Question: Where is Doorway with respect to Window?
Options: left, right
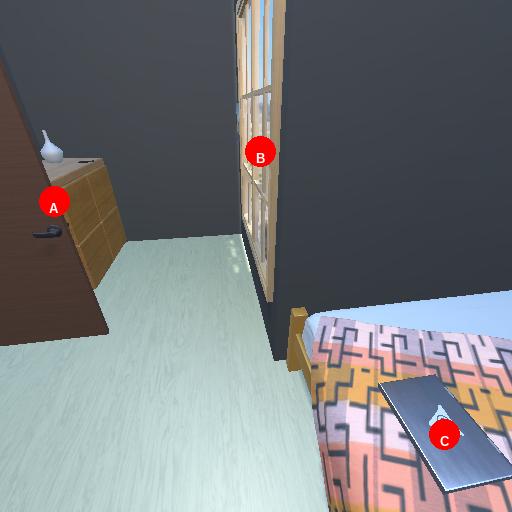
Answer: left